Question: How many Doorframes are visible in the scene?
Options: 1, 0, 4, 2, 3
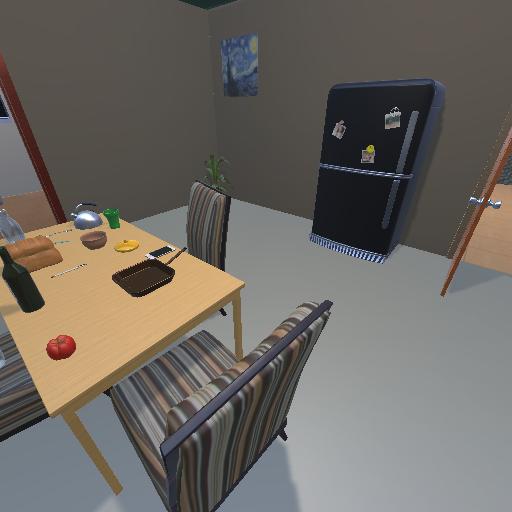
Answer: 1